Question: I'm using MiniProfile to try and figure out why my MVC site is taking a long time. It looks like the 'Find' method is where the time is being spent. I have read a couple things on this and most people seemed to suggest that it was due to having '<compilation debug="true" .. >' set in the web.conf. I can confirm that in the following example the debug is not set (my compilation looks like the following):
'''
<compilation targetFramework="4.0">
...
</compilation>
'''
No where is debug mentioned. But yet, my find calls are taking upwards of three seconds :S

Any suggestions on how I can figure this out? (Note: I am running on an Azure production server. I have RDC'd into the system to confirm that the pushed web.config does not contain the debug="true").
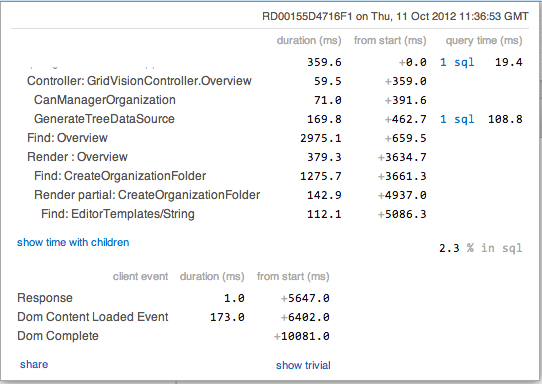
Answer: If this is the first request coming to your website after publishing or after the AppDomain has been brought down by IIS it is normal that the Find method takes a long time. It will then cache the location for this view and on subsequent requests it should be much faster. Try ing in your browser on the same url.
Also try explicitly setting 'debug="false"' in your 'web.config'.